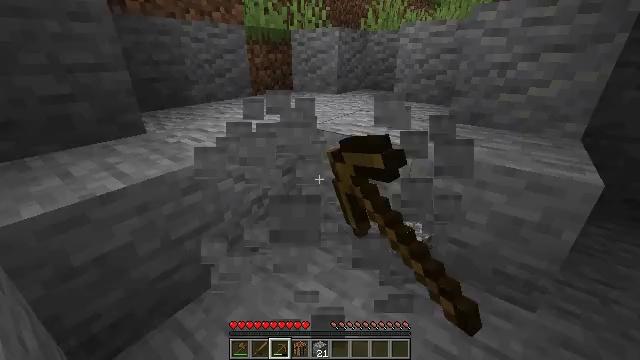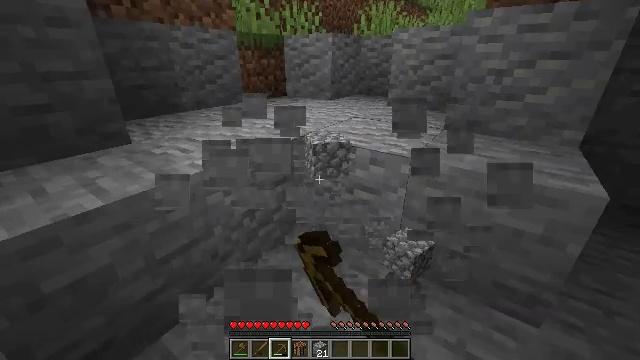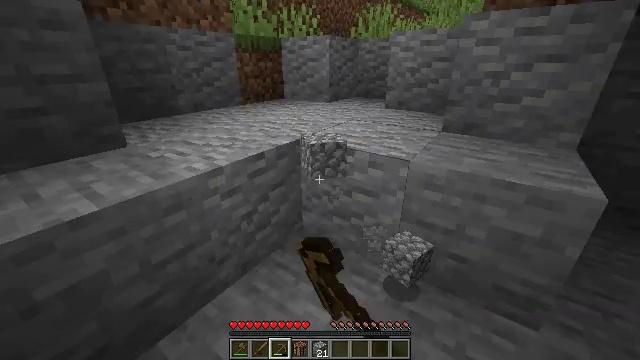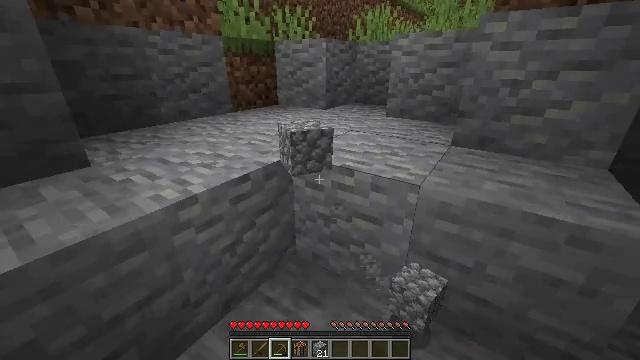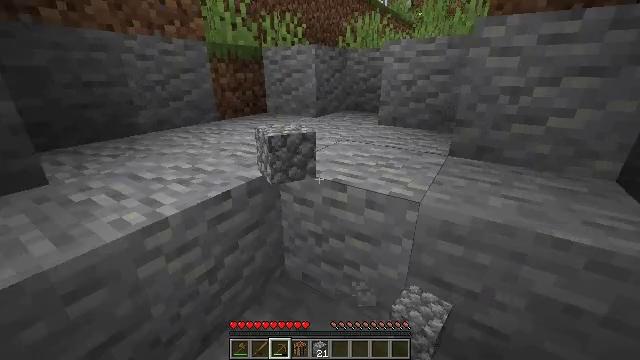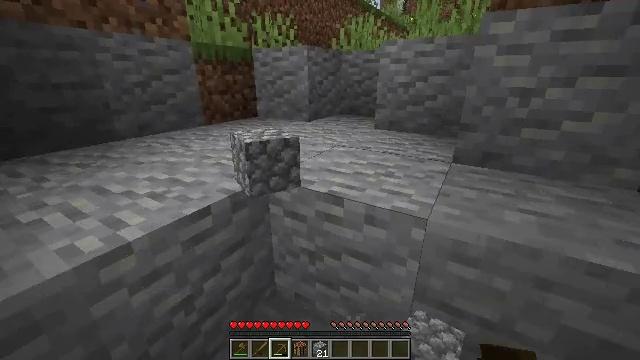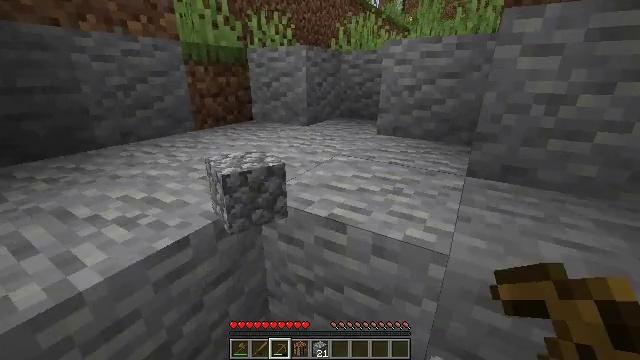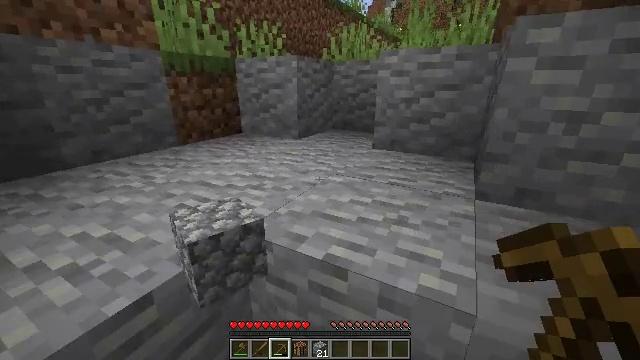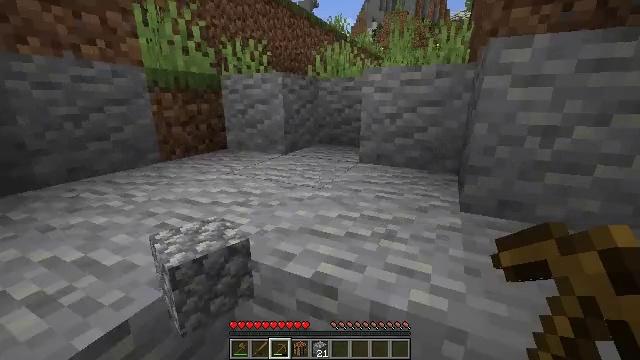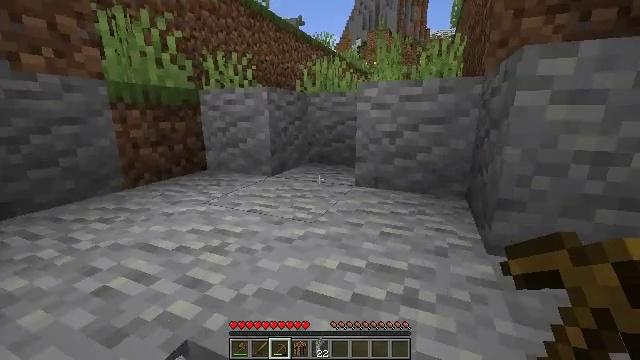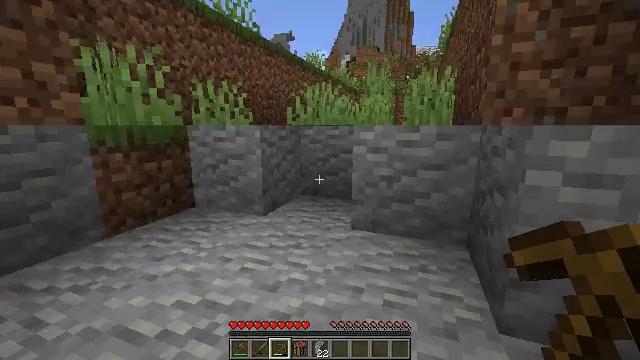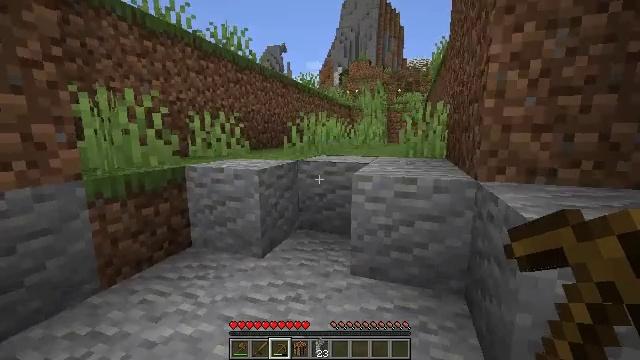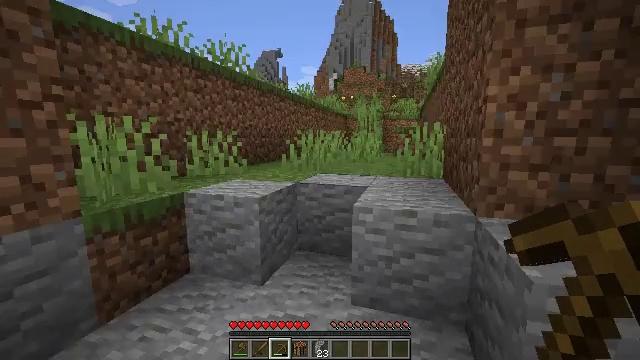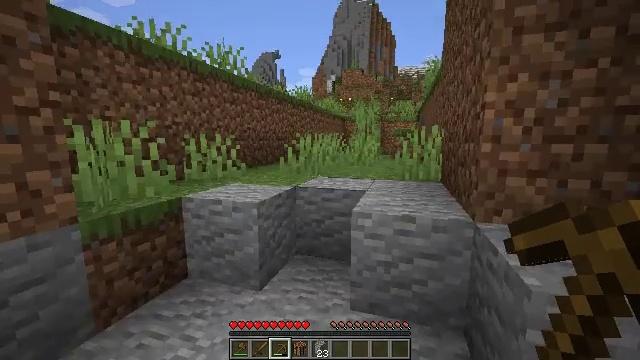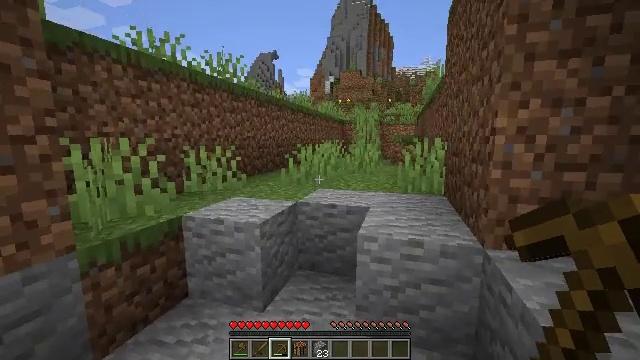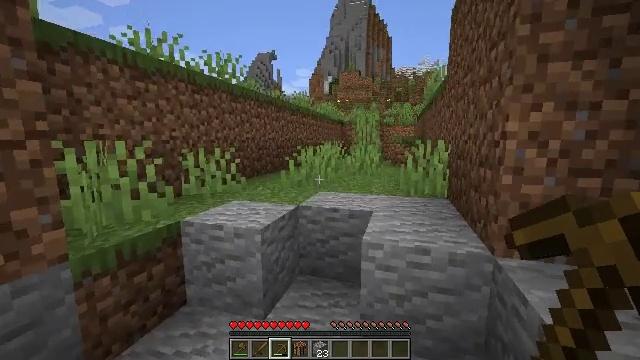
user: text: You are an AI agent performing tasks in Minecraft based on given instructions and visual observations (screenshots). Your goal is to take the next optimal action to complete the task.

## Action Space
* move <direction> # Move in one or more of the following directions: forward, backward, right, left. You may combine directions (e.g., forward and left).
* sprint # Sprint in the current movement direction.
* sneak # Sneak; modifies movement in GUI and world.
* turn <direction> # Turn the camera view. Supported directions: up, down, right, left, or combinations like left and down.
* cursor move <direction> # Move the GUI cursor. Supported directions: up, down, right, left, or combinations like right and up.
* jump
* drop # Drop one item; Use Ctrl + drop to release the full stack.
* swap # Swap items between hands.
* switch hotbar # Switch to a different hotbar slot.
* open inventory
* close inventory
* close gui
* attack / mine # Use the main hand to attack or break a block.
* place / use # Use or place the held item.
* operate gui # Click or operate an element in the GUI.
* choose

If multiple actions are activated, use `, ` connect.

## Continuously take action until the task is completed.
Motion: motion action
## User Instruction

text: Gather grass block for landscaping.
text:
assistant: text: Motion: move forward, turn right, attack / mine
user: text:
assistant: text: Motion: move forward
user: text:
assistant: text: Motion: move forward
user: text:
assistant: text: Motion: move forward, turn right and up
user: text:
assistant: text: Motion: move forward, turn right
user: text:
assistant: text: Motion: move forward
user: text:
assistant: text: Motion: move forward, turn right and up
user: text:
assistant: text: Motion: move forward, turn right and up
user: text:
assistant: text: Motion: move forward, turn right and up
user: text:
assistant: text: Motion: move forward, turn right and up, jump
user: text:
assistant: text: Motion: move forward, turn right and up, jump
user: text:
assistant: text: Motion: move forward, turn right, jump
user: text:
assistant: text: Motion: move forward, jump
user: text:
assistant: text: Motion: move forward
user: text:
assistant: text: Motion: move forward
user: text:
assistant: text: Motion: move forward, turn right and down
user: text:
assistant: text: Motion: move forward, turn down
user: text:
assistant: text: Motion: move forward
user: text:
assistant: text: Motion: move forward
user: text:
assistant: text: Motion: move forward
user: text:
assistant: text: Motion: move forward
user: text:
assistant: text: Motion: move forward, turn left
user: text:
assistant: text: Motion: move forward, turn left, jump
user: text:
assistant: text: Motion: move forward and move left, turn left, jump
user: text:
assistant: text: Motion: move forward and move left, jump
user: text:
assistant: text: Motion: move forward and move left
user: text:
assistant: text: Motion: move forward and move left
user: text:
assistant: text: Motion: move forward and move left
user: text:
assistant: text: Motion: move forward and move left
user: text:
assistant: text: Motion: move forward and move left